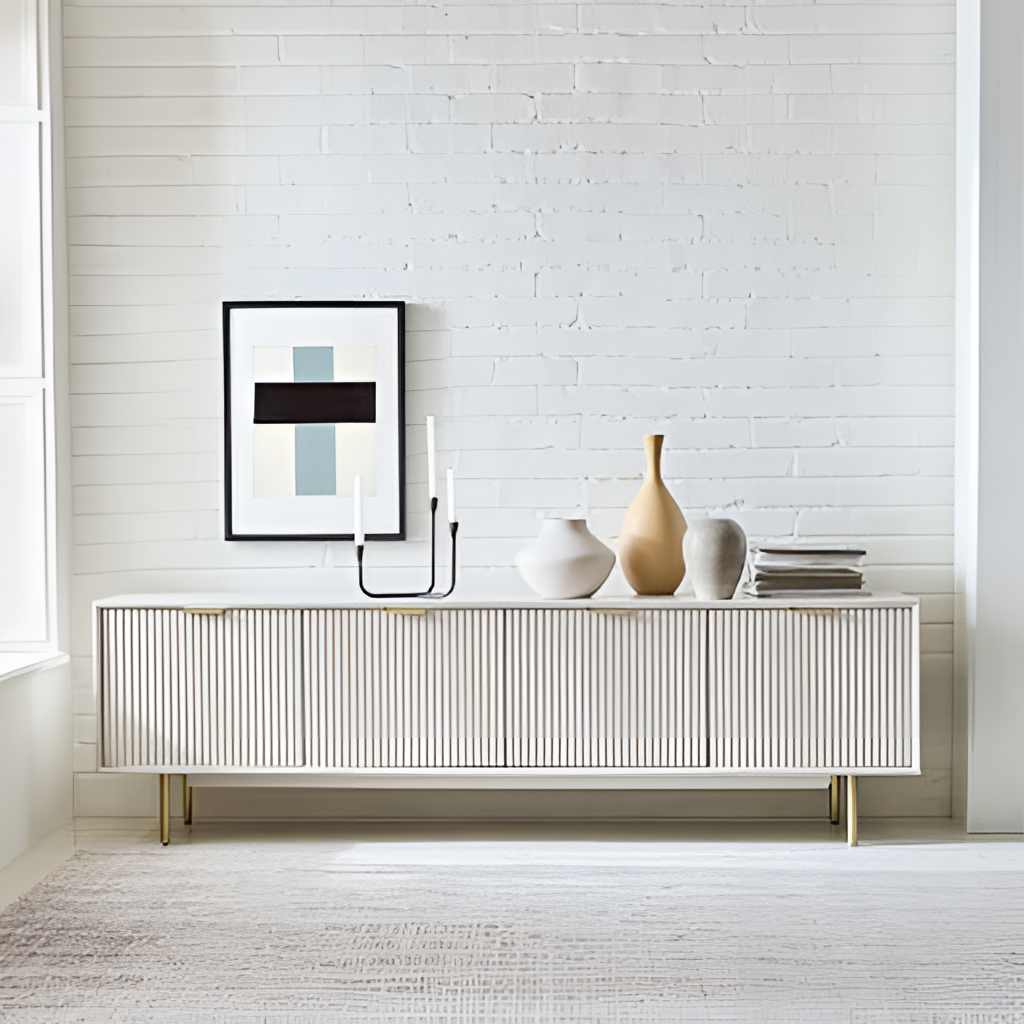
white wood sideboard, living room, white brick wallpaper, with solid pattern, minimalist, fabric flooring, with solid pattern